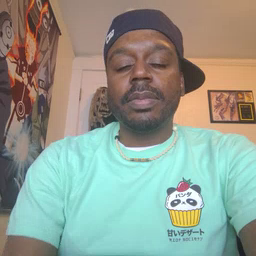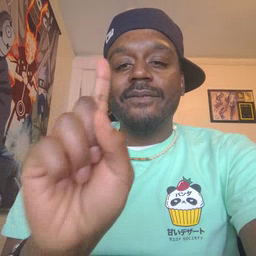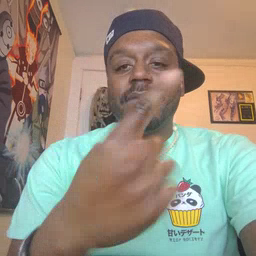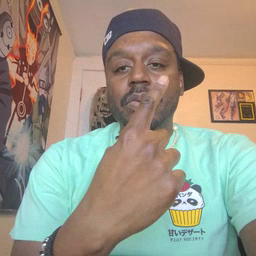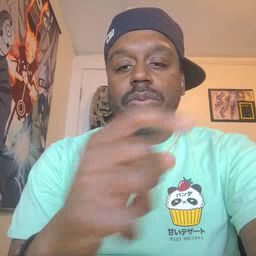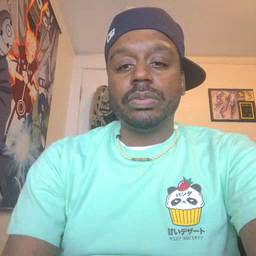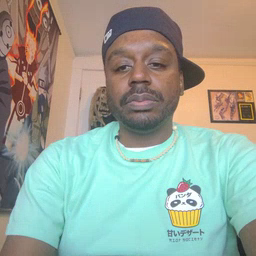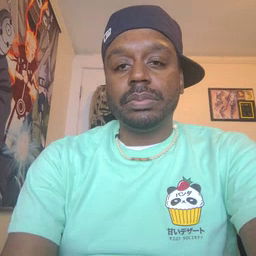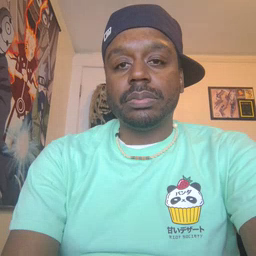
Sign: first